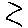
Label: zigzag